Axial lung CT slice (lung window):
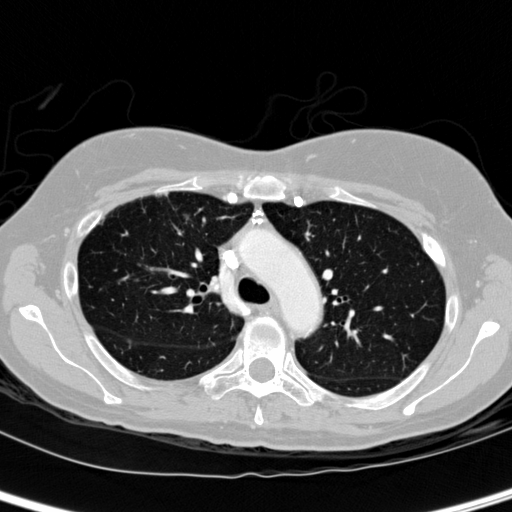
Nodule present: no